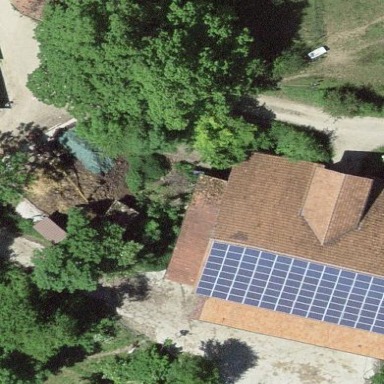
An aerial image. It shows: Farm auxiliary building.